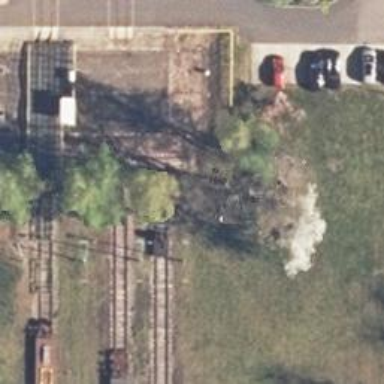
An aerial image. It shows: Disused railway spur service.